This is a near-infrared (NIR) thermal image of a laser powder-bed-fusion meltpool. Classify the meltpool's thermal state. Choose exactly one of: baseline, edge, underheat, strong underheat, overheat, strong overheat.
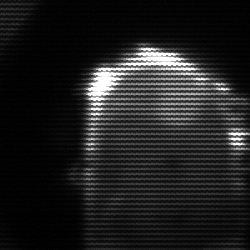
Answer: baseline